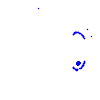
Particle: pion